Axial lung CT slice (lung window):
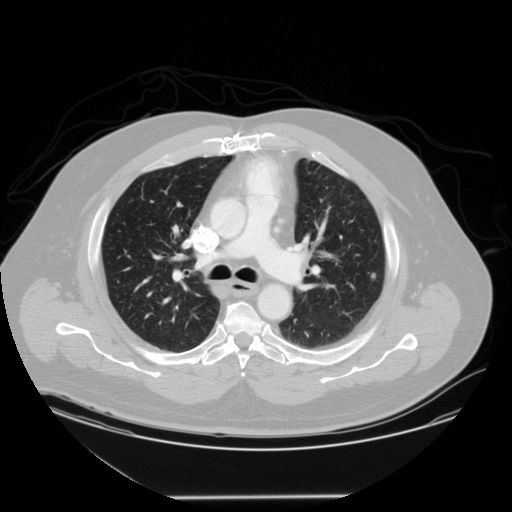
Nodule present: yes
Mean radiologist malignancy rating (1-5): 2.5